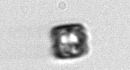
Label: Thalassiosira